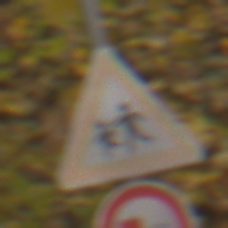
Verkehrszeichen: KinderRechts
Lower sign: UeberholverbotKraftfahrzeuge
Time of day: MorningAfternoon
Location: Outdoor (Nature)
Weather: Overcast
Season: Autumn
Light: Natural